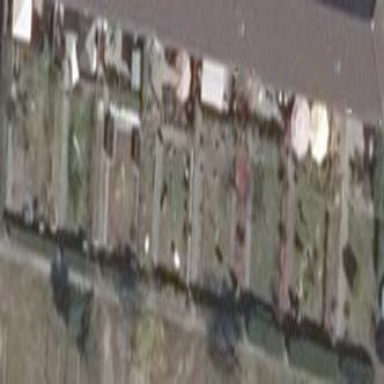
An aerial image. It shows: Residential garden area classified as leisure land.